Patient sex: M
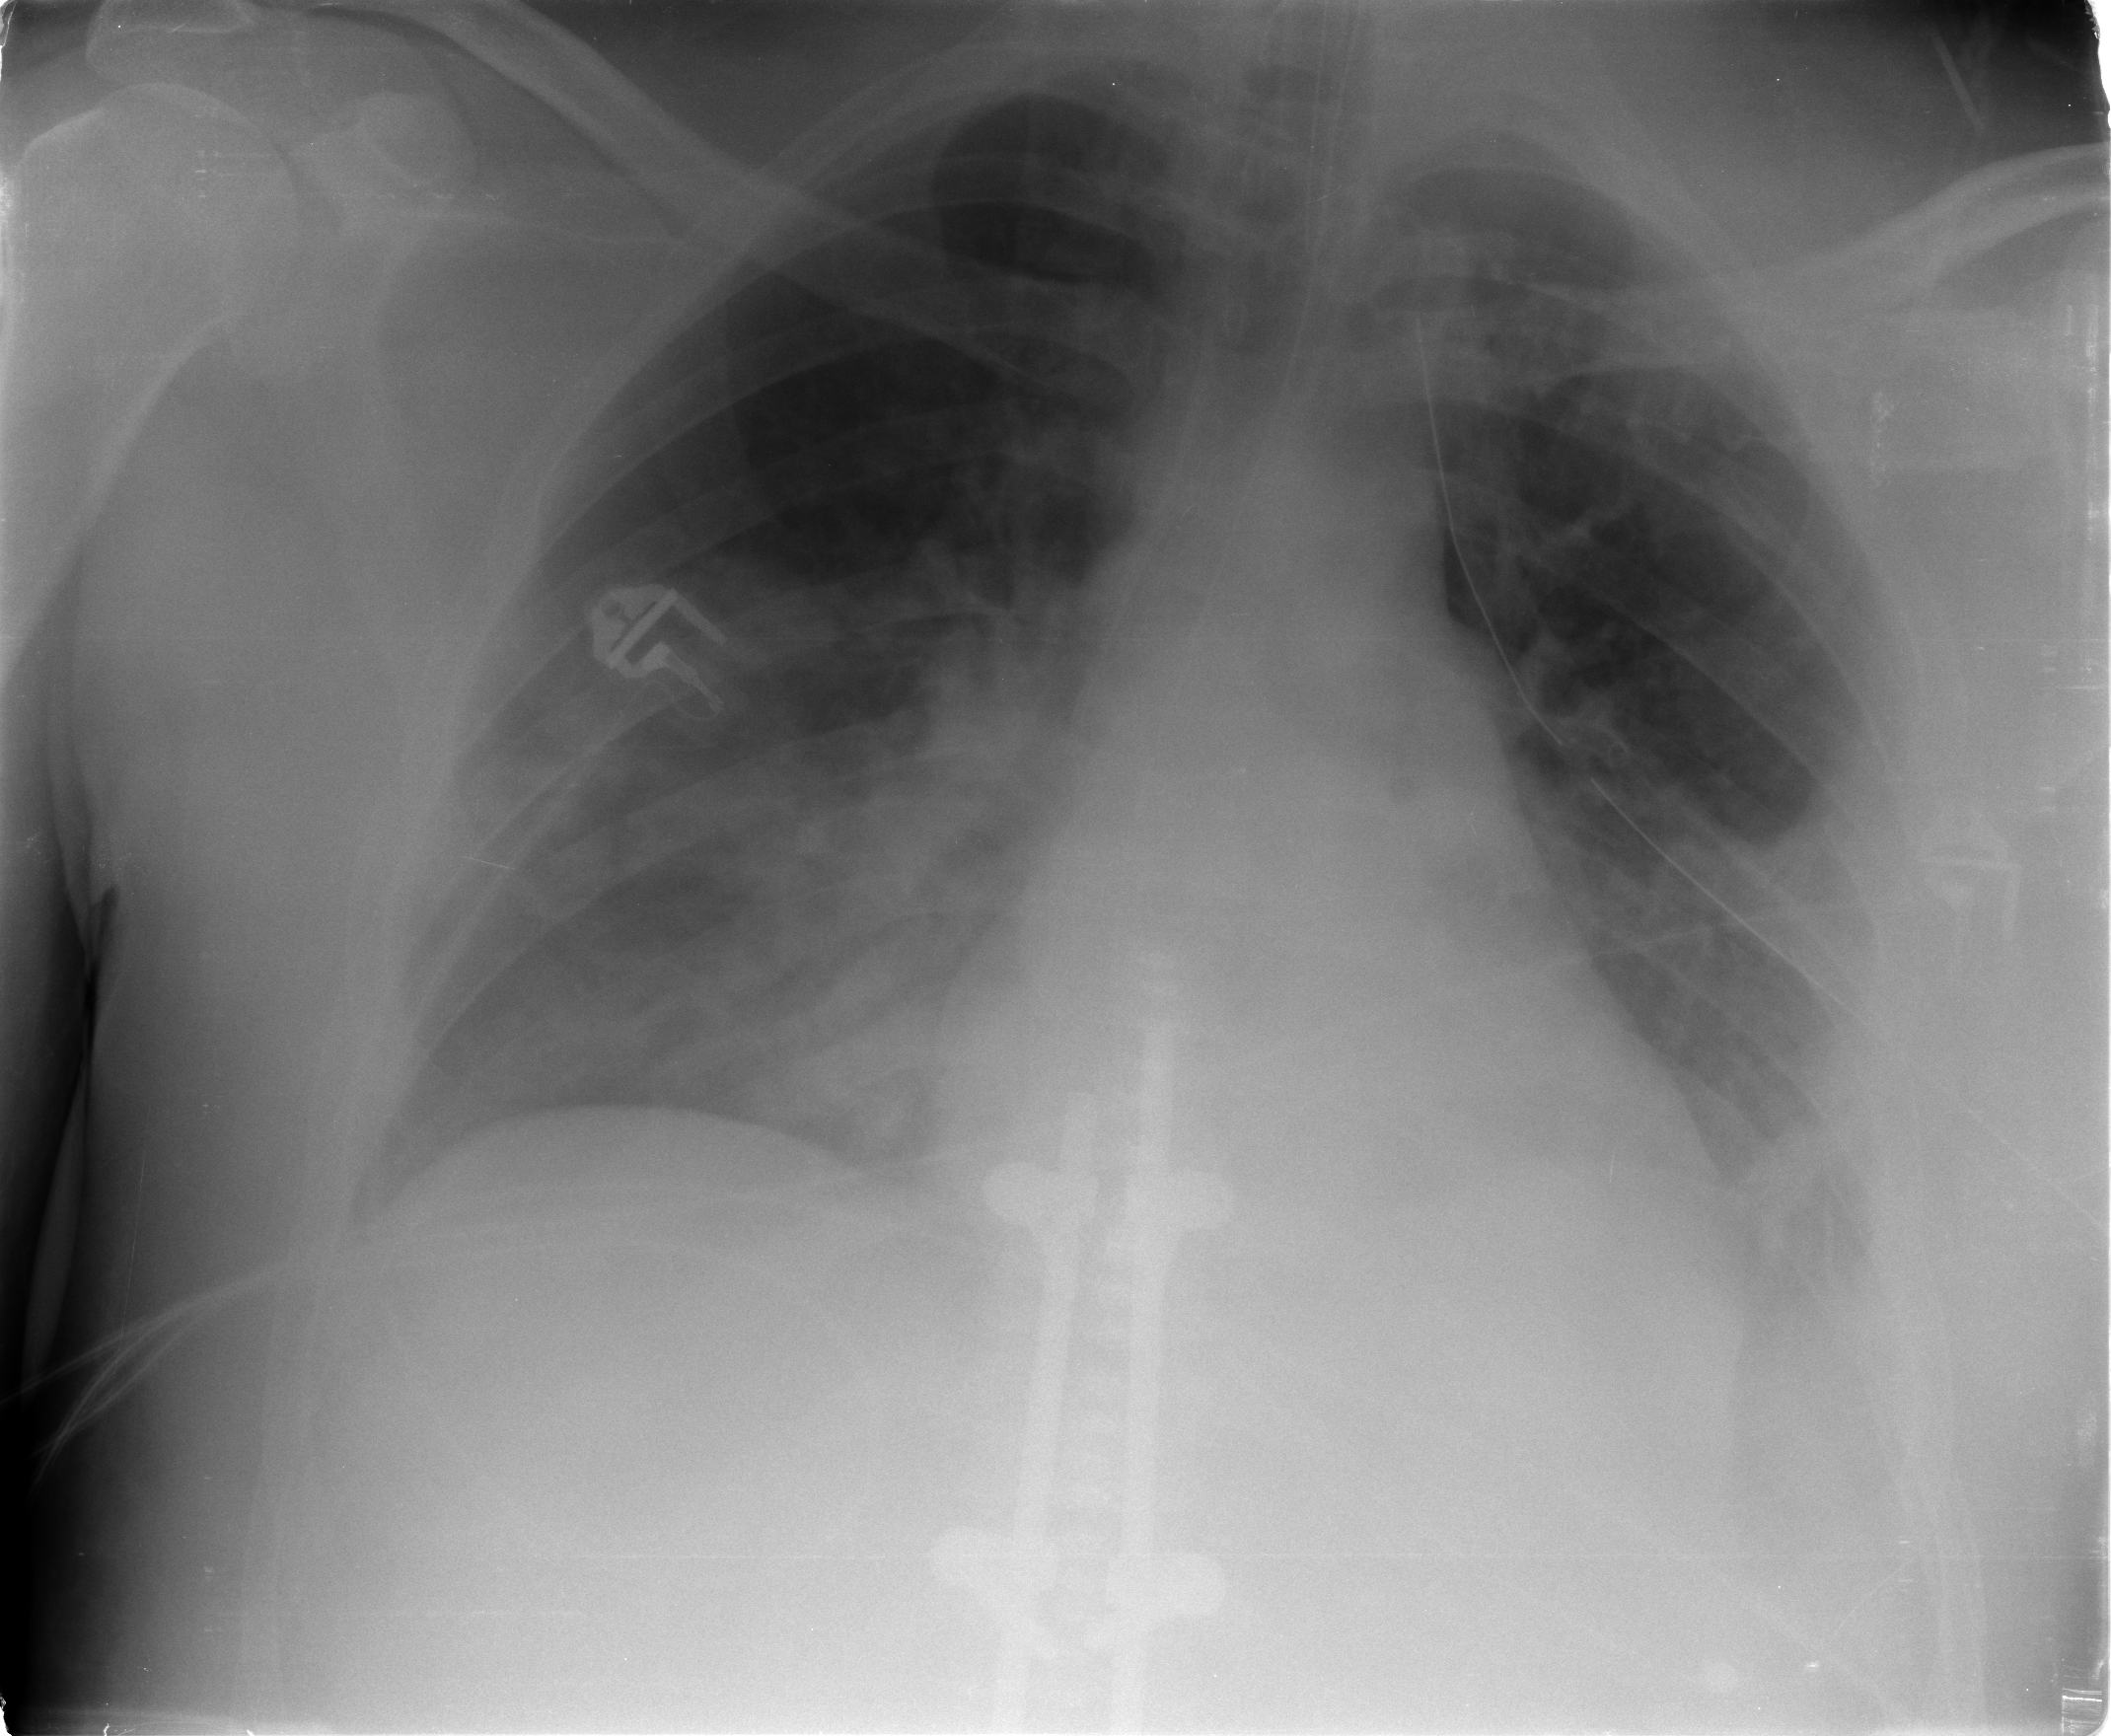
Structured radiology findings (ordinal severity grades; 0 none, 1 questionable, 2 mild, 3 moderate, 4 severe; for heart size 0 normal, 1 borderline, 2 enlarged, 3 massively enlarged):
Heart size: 0
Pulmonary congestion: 3
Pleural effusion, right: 2
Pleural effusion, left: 2
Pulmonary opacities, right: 2
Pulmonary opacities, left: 2
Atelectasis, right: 3
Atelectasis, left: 3